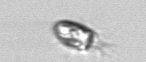
Label: Balanion